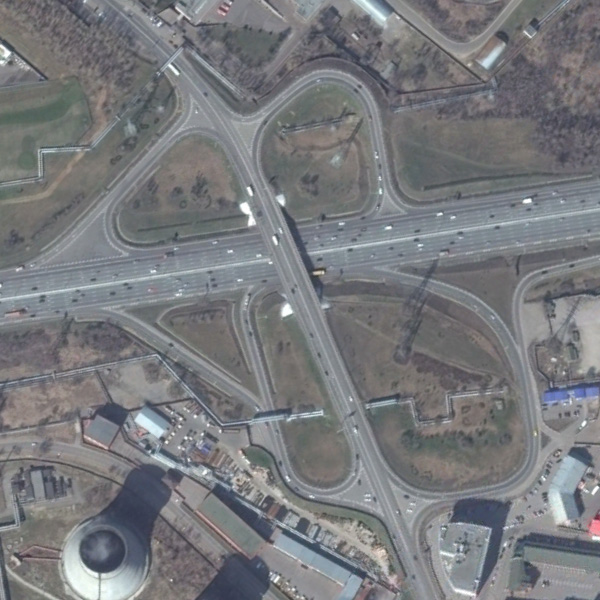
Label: Viaduct